Interaction volume radius: 5 \u00c5
Interaction volume height: 20 \u00c5
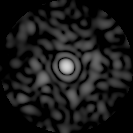
Disorder parameter: 0.8499